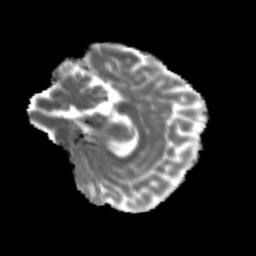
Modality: MD
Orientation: sagittal
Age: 27
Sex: female
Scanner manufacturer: siemens
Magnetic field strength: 3 T
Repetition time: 3.5 s
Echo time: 0.113 s